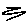
Label: zigzag